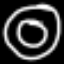
Label: donut